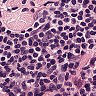
Metastatic tissue present: no